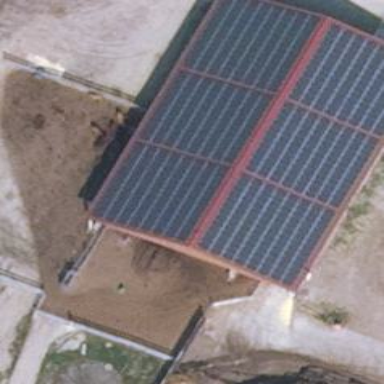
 generating electricity through photovoltaic methods."